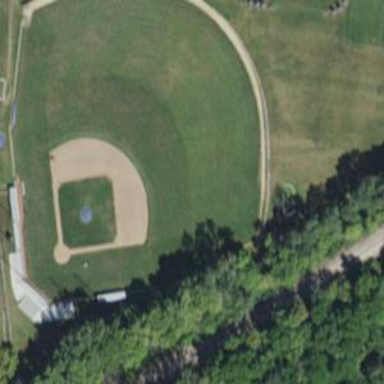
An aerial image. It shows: Baseball field.